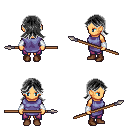
a pixel art fantasy rpg character, female body template, human, tanned skin, chain tabard jacket, magenta pants, gray loose hair, white cloth bracers, brown shoes, spear, four views (front, back, left, right), 2x2 character sprite sheet, small pixel art, hard edges, no anti-aliasing